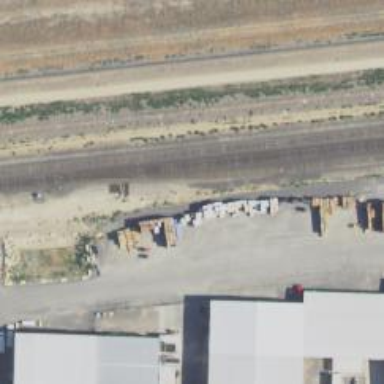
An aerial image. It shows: Railway siding for service.